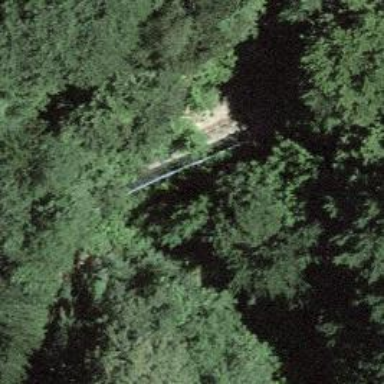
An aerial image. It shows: Path on metal bridge with excellent trail visibility.